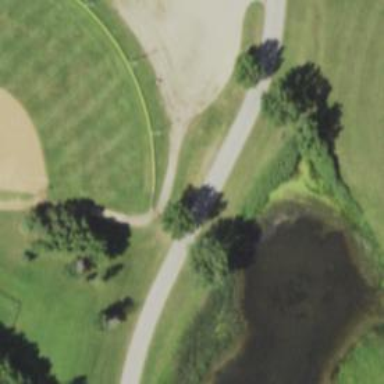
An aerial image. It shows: Disc golf hole.